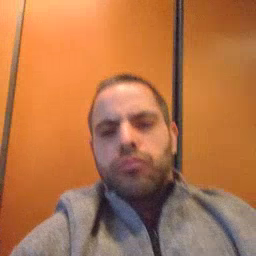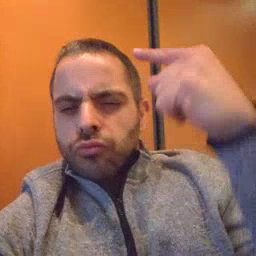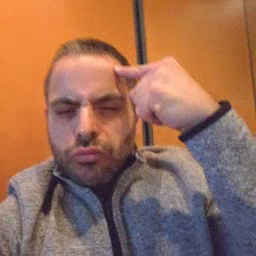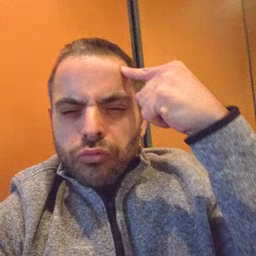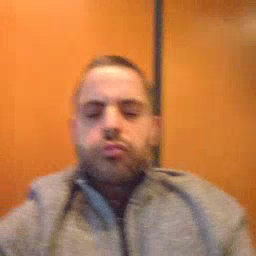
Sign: think